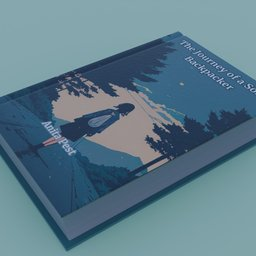
Label: tools